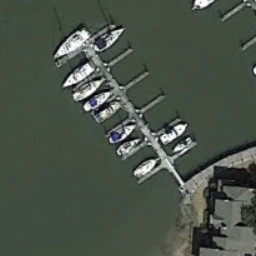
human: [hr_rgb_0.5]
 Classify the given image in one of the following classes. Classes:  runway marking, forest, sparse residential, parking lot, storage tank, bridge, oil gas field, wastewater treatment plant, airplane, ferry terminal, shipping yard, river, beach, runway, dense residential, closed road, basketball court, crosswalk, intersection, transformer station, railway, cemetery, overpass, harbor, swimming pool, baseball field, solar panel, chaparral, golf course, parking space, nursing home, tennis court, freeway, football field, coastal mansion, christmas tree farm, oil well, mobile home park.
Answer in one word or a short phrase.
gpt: ferry terminal